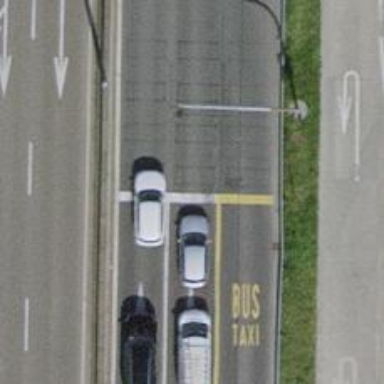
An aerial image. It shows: Road with traffic signals.